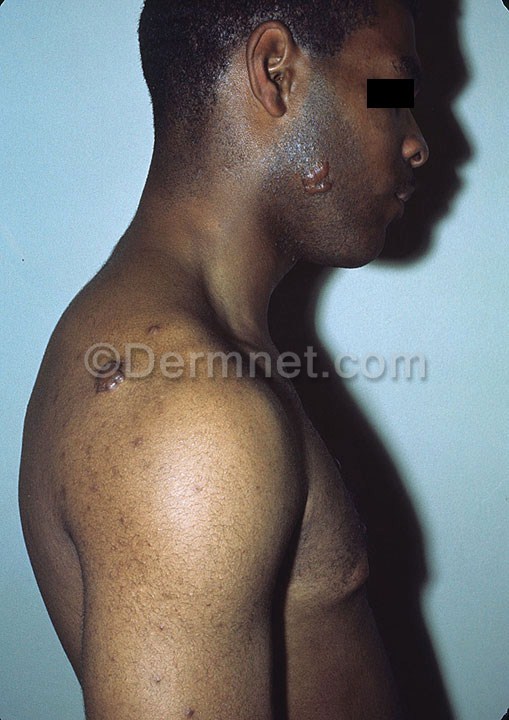
Disease: Seborrheic Keratoses and other Benign Tumors